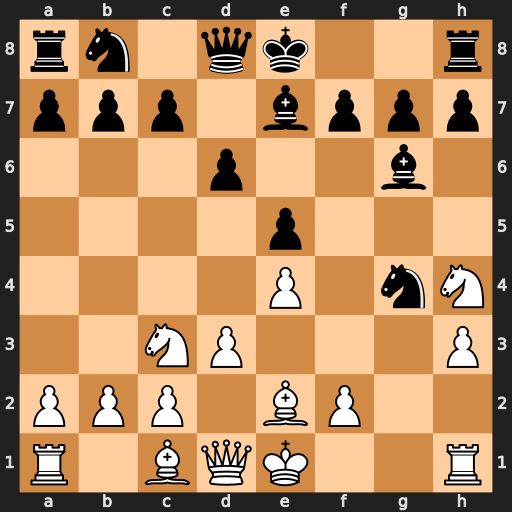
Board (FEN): rn1qk2r/ppp1bppp/3p2b1/4p3/4P1nN/2NP3P/PPP1BP2/R1BQK2R
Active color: w
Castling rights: KQkq
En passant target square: -
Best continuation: Nxg6 Nxf2 Kxf2